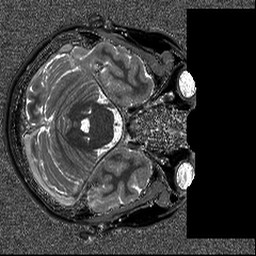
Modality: T1map
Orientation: axial
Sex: female